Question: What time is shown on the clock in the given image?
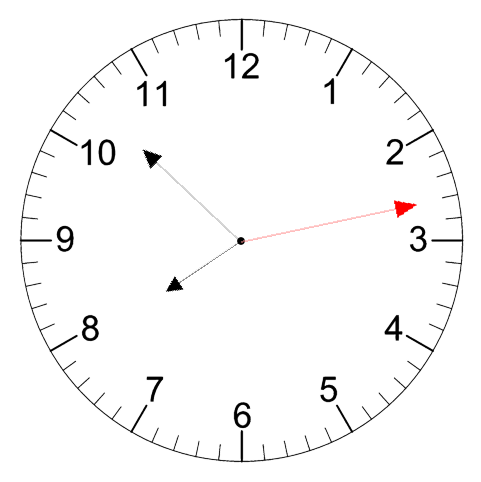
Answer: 07:52:13